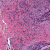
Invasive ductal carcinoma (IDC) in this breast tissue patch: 0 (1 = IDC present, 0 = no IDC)